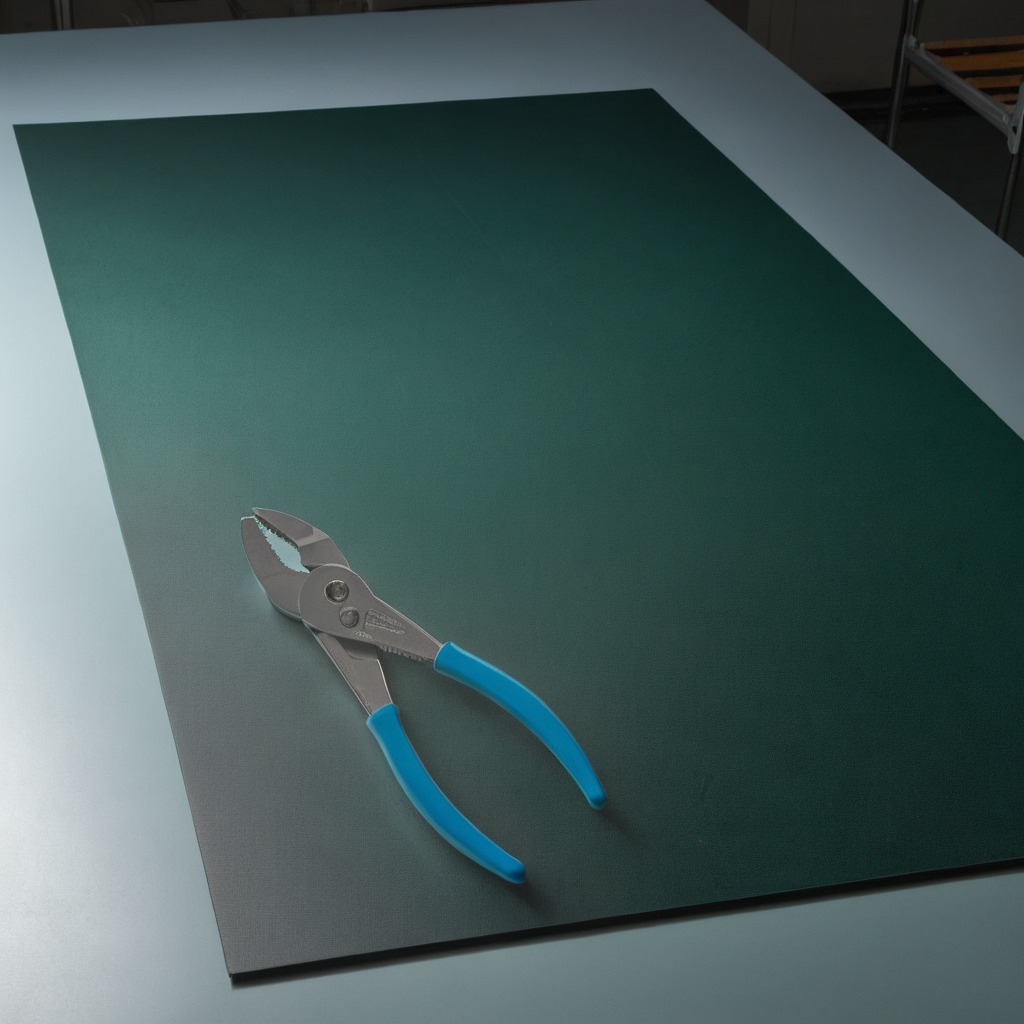
A plier is lying on the granite tabletop.